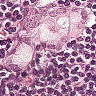
Metastatic tissue present: yes